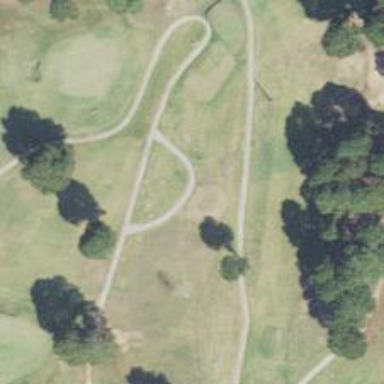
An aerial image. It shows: Path for golf carts.